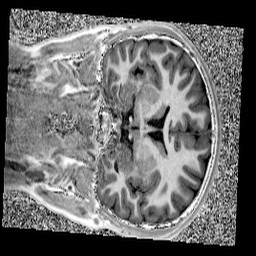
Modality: UNIT1
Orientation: coronal
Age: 12
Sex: male
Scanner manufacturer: siemens
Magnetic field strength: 3 T
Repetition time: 4 s
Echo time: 0.00303 s